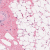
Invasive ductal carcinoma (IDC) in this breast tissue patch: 0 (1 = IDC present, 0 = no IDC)